Field crop: maize
Growth stage: 2
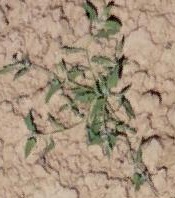
Species: atriplex